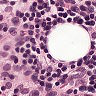
Metastatic tissue present: no